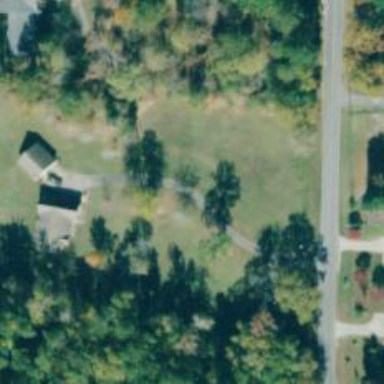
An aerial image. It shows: Driveway.